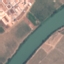
Land use / land cover: River